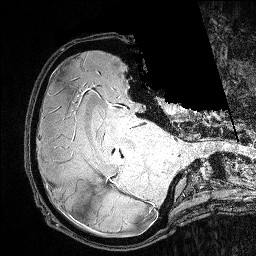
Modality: FLASH
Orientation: axial
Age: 25
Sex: male